Question: I'm trying to build the navigation bar for my website, considering turning it into responsive design in css.
What I have in my layout is logo + site name on the left hand side, 1 button and 1 text field in central part of the bar, and 2 small squary dropdowns on the left hand side. As the screen gets smaller, some elements disappear, some get smaller, nothing ultra complicated:

I was thinking of making a list, but search form can't be a part of the list, I did try to create separate divs that group objects as per image, but the result wasn't really satisfactory (issues with float:).
What would be your suggestion on building such navigation bar, considering responsive layout?
Thanks!
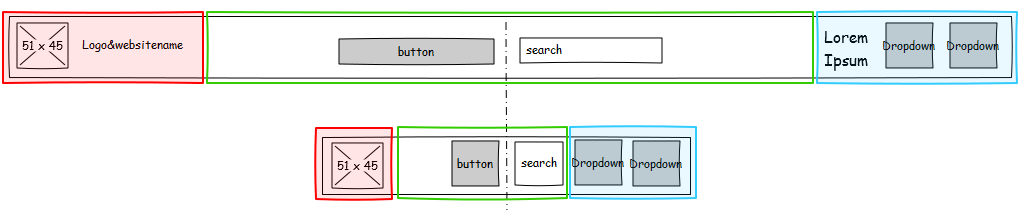
Answer: Well, I did my own homework and ended up solving my own issue. First I divided header into 3 divs (navleft, center, and navright), but since I wanted to have fixed gap between two middle elements, I splitted 'center' div into 3 - center-left, center (containing 10px padding only) and center-right.
In css I defined widths, floats etc in order to make the navigation bar responsive and ended up with a working header, that also has 'search' field with 'go' button. Html code:
'''
<div id="top-bar">
<div class="navleft">
<div class="logo"><img src="logo.png"></div>
<div id="site-title"><a href="#">WEBSITE</a></div>
</div>
<div class="center-left">
<div class="new rounded">
<a href="#"><span class="inline">NEW</span><img class="make" src="make.png"></a></div>
</div>
<div class="center"></div>
<div class="center-right">
<div class="searchbox rounded">
<input type="text" placeholder="Search...">
<button class="mglass right"><a href="#"></a></button>
</div>
</div>
<div class="navright">
<div id="yours" class="rounded">
<div><a href="#"><img src="yours.png"></a></div>
</div>
<div id="logged" class="rounded">
<div><a href="#"><img class="avatar rounded" src="avatar4.jpg"></a></div>
</div>
<div class="username">Ricardo<br>Pindollini</div>
</div>
</div>
'''